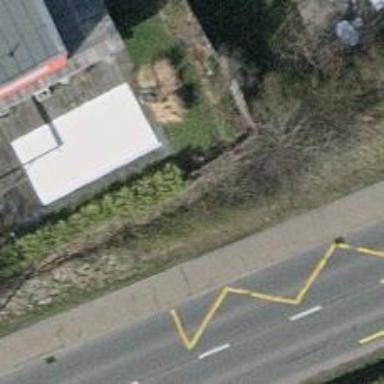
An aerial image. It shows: Hedge acting as barrier.